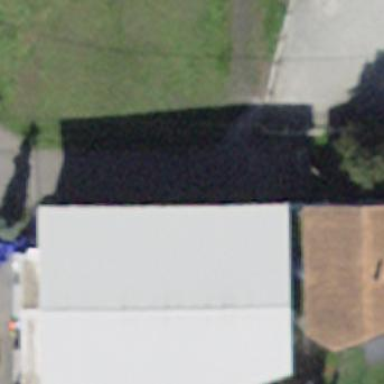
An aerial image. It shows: Industrial building with gabled roof.